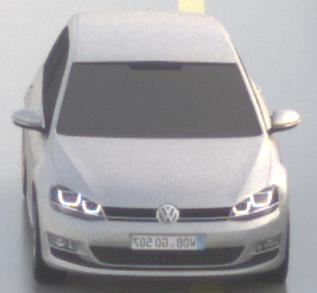
Make: VW
Model: Golf 1.2 TSI BMT
Detailed model: Golf (VII)
Model produced from: 2012/11
Model produced until: 2014/05
Doors: 3
Color: white
Road condition: wet road
Daytime: sunrise or sunset
Contrast: low contrast